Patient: sex F, age 33
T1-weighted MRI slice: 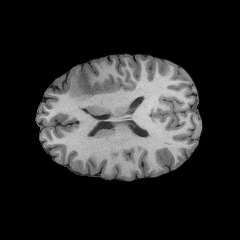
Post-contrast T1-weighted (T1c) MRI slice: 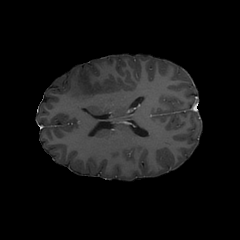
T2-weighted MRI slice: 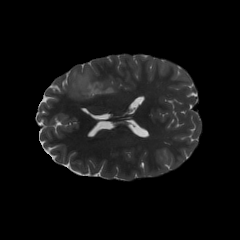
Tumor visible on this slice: yes
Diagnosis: Astrocytoma, IDH-mutant
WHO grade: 2